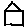
Label: house